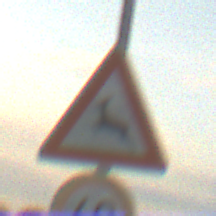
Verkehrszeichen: WildwechselRechts
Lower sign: Geschwindigkeit60
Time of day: SunriseSunset
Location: Outdoor (RoadRail)
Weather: PartlyCloudy
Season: NotSpecified
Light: Natural